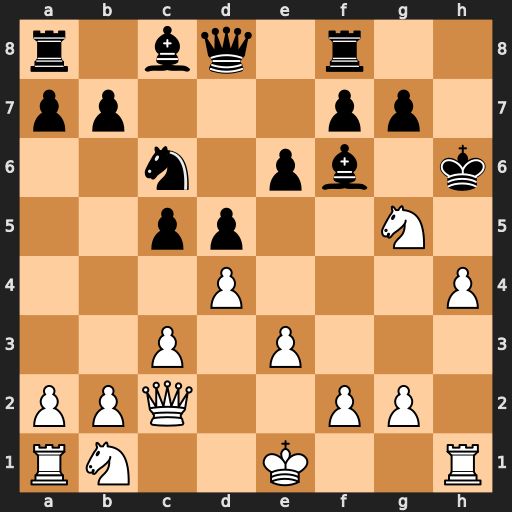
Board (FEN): r1bq1r2/pp3pp1/2n1pb1k/2pp2N1/3P3P/2P1P3/PPQ2PP1/RN2K2R
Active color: w
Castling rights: KQ
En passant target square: -
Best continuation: Qh7#